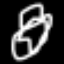
Label: squiggle